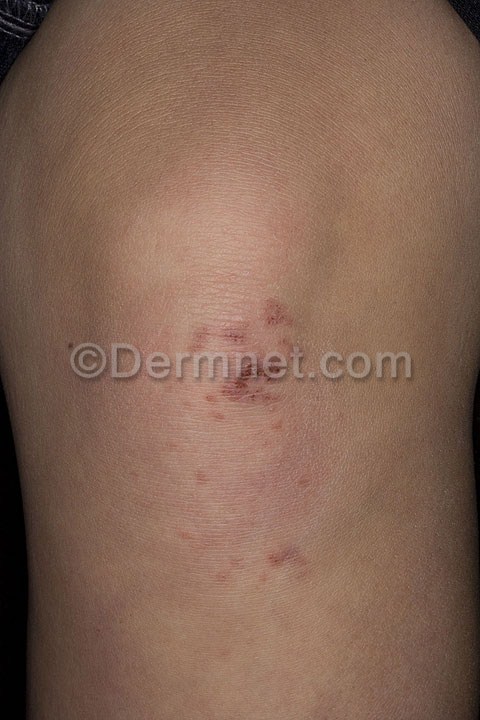
Disease: Bullous Disease Photos